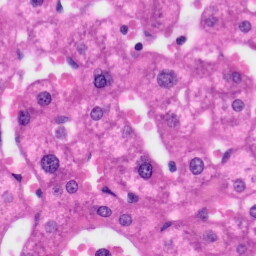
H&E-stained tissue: Liver